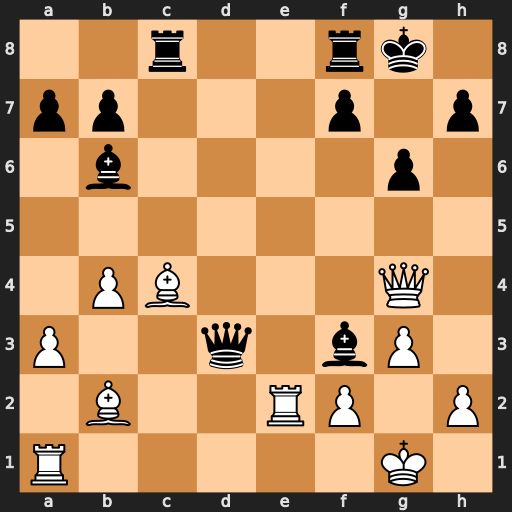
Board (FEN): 2r2rk1/pp3p1p/1b4p1/8/1PB3Q1/P2q1bP1/1B2RP1P/R5K1
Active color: w
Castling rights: -
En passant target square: -
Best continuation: Bxf7+ Rxf7 Qxc8+ Rf8 Qe6+